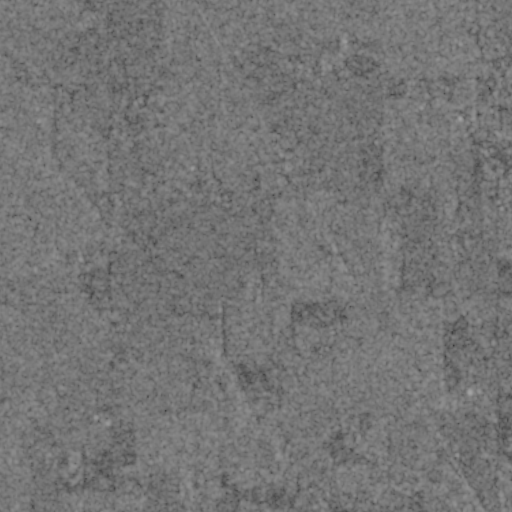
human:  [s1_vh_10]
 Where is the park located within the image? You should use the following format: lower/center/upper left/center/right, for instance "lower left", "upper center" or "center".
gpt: The park is located in the lower right of the image.
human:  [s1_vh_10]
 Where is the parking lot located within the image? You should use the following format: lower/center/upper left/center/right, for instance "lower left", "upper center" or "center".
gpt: The parking lot is located in the center right of the image.
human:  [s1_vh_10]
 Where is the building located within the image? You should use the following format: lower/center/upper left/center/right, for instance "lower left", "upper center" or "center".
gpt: The building is located in the upper right of the image.
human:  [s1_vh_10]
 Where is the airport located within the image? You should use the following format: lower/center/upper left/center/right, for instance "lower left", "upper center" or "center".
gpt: There is no airport in the image.

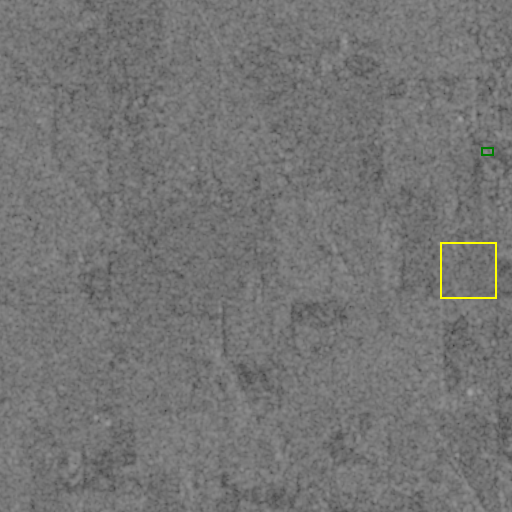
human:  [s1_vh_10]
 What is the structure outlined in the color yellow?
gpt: The structure outlined in yellow is a park.
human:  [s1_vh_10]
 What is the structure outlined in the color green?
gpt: The structure outlined in green is a building.
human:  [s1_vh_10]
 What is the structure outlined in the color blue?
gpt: There is no blue outline.